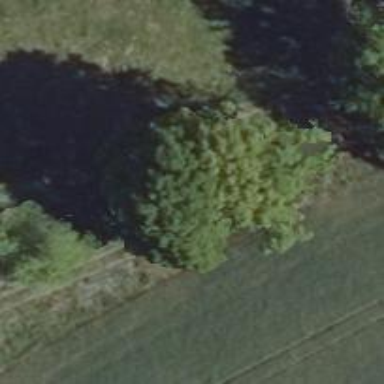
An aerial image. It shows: Row of trees in natural setting.